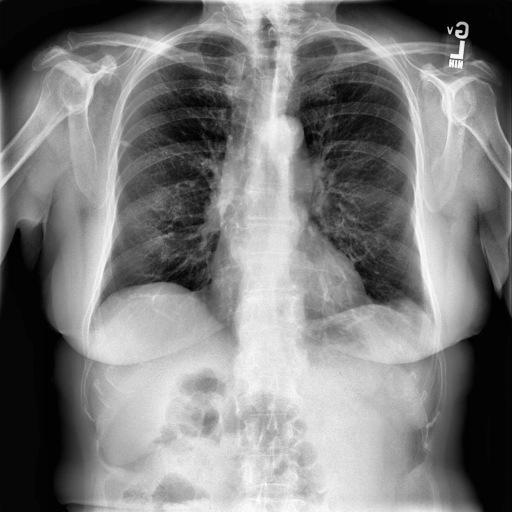
Finding: NORMAL